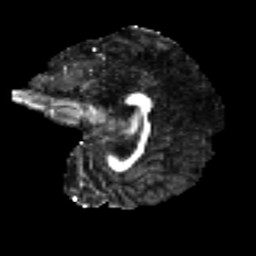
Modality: FA
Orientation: sagittal
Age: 22
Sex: female
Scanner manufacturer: ge
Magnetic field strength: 3 T
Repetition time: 7.8 s
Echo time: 0.0606 s